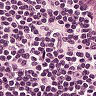
Metastatic tissue present: no